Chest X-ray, AP view. Patient: 33 years old, sex M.
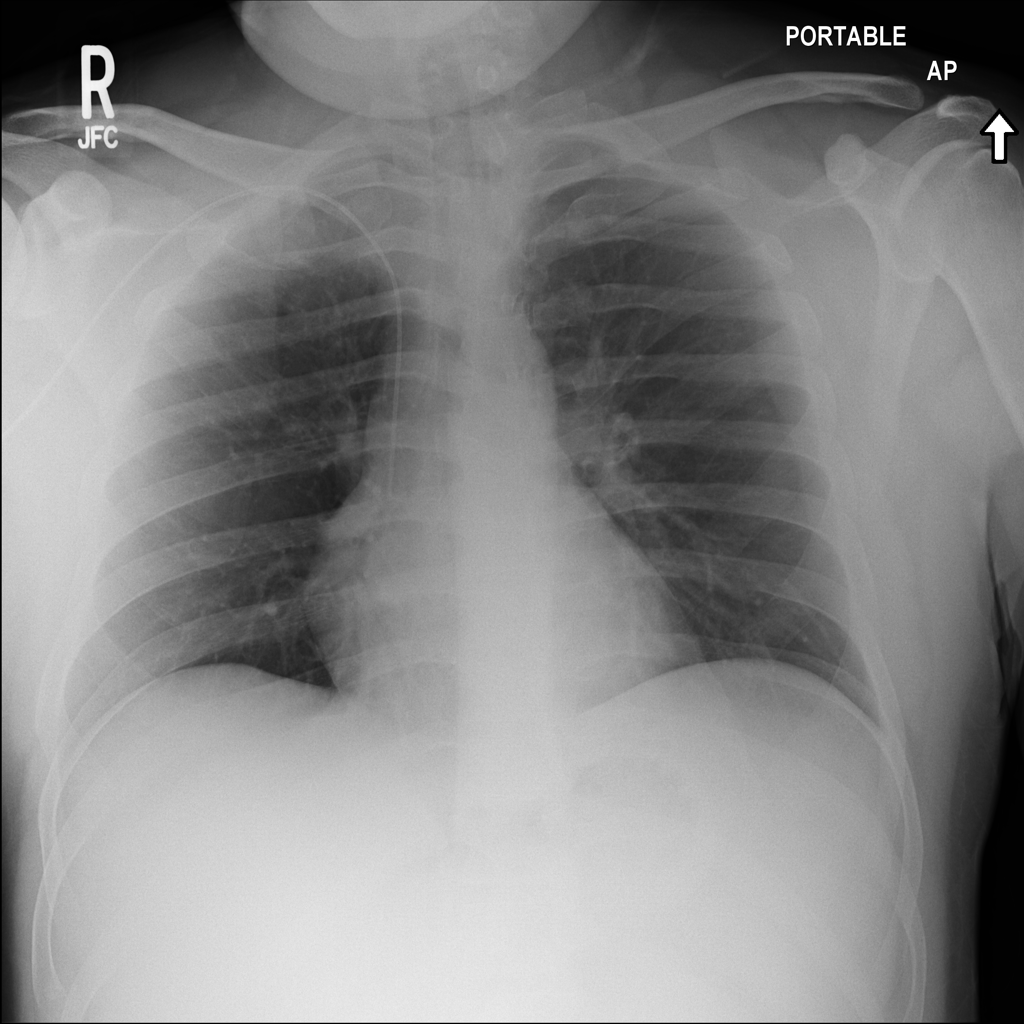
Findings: No Finding